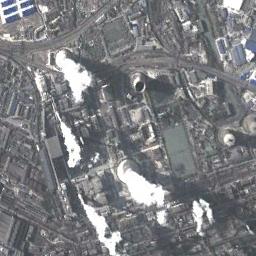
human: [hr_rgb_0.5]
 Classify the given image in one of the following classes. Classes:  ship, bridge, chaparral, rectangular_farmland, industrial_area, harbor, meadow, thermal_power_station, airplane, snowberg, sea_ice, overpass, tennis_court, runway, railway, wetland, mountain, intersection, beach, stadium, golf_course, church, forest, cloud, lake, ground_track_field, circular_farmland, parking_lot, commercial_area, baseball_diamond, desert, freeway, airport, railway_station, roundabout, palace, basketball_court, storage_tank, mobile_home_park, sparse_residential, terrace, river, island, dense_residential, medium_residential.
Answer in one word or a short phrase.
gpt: thermal_power_station